Question: I have a multiple toggle button and there's something wrong when i click the first toggle button the second button has freeze and i have to double click them.
Here's the code:(
'''
visible = true; //var that keeps track if the content is visible.
txt6 = document.getElementById("text6");
btn6 = document.getElementById("btn6");
convert8 = document.getElementById("convert8");
function toggle7() {
if (visible) {
visible = 0;
convert8.style.display = 'none';
btn6.innerHTML = '<i class="fas fa-plus"></i> Show More ';
txt6.style.display = 'none';
} else {
visible = 1;
convert8.style.display = 'block';
btn6.innerHTML = '<i class="fas fa-minus"></i> Show Less';
txt6.style.display = 'table';
}
}
'''
'''
<button class="btn-hover color-1" id='btn6' onclick='toggle7()' style="float:left;"><i class="fas fa-plus"></i> Show More </button>
'''
'''
<table id='text6' style='display: none; '>
<tr>test</test>
</table>
'''
This toggle7 is out of 6 toggle button in the page all works fine but i have to double click the second toggle button if first toggle button are opened.
The javascript remain same for all the button and i have just change the id for elements and function name.
Any suggestion?

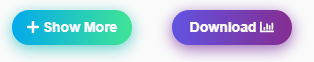
Answer: I have replace the condition with the table style where it will check if display equal none then show else hide.
Here's the code :)
'''
<script>
txt6 = document.getElementById("text6");
btn6 = document.getElementById("btn6");
convert8 = document.getElementById("convert8");
function toggle7() {
if(document.getElementById("text6").style.display == 'none') {
convert8.style.display = 'block';
btn6.innerHTML = '<i class="fas fa-minus"></i> Show Less';
txt6.style.display = 'table';
} else {
convert8.style.display = 'none';
btn6.innerHTML = '<i class="fas fa-plus"></i> Show More ';
txt6.style.display = 'none';
}
}
</script>
'''
Thank you for all the suggestion :) Happy Coding !